Question: I'm designing an email and I'm not sure how to make text aligned with the rows below it. I want the "Our Weather Experts" and "ARE LOOKING OUT FOR YOU." to stretch across the table and be flush with the rows below it that includes the paragraph and learn more button. I tried using letter spacing and different sorts of padding, but is this even possible?
It's supposed to look like this:

I also tried to get the "Our Weather Experts" line to be skinny text, but the font-weight: lighter attribute doesn't seem to be working either.
Any help would be appreciated.
'''
<meta charset="utf-8">
<meta name="viewport" content="width=device-width, initial-scale=1">
<meta http-equiv="X-UA-Compatible" content="IE=edge" />
<style type="text/css">
.borderbottom {border-bottom: 1px solid #dadada;}
.innerpadding {padding: 30px 30px 30px 30px;}
/* CLIENT-SPECIFIC STYLES */
#outlook a{padding:0;} /* Force Outlook to provide a "view in browser" message */
.ReadMsgBody{width:100%;} .ExternalClass{width:100%;} /* Force Hotmail to display emails at full width */
.ExternalClass, .ExternalClass p, .ExternalClass span, .ExternalClass font, .ExternalClass td, .ExternalClass div {line-height: 100%;} /* Force Hotmail to display normal line spacing */
body, table, td, a{-webkit-text-size-adjust:100%; -ms-text-size-adjust:100%;} /* Prevent WebKit and Windows mobile changing default text sizes */
table, td{mso-table-lspace:0pt; mso-table-rspace:0pt;} /* Remove spacing between tables in Outlook 2007 and up */
img{-ms-interpolation-mode:bicubic;} /* Allow smoother rendering of resized image in Internet Explorer */
/* RESET STYLES */
body{margin:0; padding:0;}
img{border:0; height:auto; line-height:100%; outline:none; text-decoration:none;}
table{border-collapse:collapse !important;}
body{height:100% !important; margin:0; padding:0; width:100% !important;}
/* iOS BLUE LINKS */
.appleBody a {color:#68440a; text-decoration: none;}
.appleFooter a {color:#999999; text-decoration: none;}
</style>
</head>
<body yahoo="fix" style="margin: 0; padding: 0; ">
<table class="container" width="640" align="center" cellpadding="0" cellspacing="0" border="0" style="margin: 0 auto; padding: 0;">
<tr>
<td valign="top" align="center" bgcolor="#ffffff">
<div class="mobile-only" style="text-indent: -99999em; display: none; height: 0; width: 0; overflow: hidden; max-height: 0;">
<img src="http://image.email-libertymutual.com/lib/fe6a15707464047f7c1c/m/1/CatAuto-Header-Mobile-320x159.jpgg" border="0">
</div>
<div class="no-mobile">
<img src="http://image.email-libertymutual.com/lib/fe6a15707464047f7c1c/m/1/CatAuto-Header-Desktop-640x220.jpg" border="0">
</div>
</td>
</tr>
<tr>
<td valign="top" align="center" bgcolor="#ffffff" style="padding:30px;" >
<table cellpadding="0" cellspacing="0" border="0" width="600">
<tr>
<td colspan="2" style="letter-spacing: 3px; font-family: Arial, Helvetica, sans-serif; font-size:43px; color: #002663">
OUR WEATHER EXPERTS
</td>
</tr>
<tr>
<td colspan="2" style="letter-spacing: 3px; font-family: Arial, Helvetica, sans-serif; font-size:36px; color: #002663">
<strong>ARE LOOKING OUT FOR YOU.</strong>
</td>
</tr>
<tr>
<td style="font-family: Arial, Helvetica, sans-serif; font-size:16px; color:#666666; line-height:20px; padding:20px 35px 25px 0px;" align="left" class="borderbottom">
Your area is likely to receive severe storms in the upcoming months. We've prepared information and tips to help protect you and your loved ones this season.
</td>
<td style="font-family: Arial, Helvetica, sans-serif; vertical-align:top; padding: 20px 0px 30px 0px"; align="left" class="borderbottom">
<a href="#"><img src="http://image.email-libertymutual.com/lib/fe6a15707464047f7c1c/m/1/CatAuto-Button-Learn-More-139x38.jpg" style="display:block;" width="139" height="38"></a>
</td>
</tr>
</table>
</td>
</tr>
</table>
</body>
</html>
'''
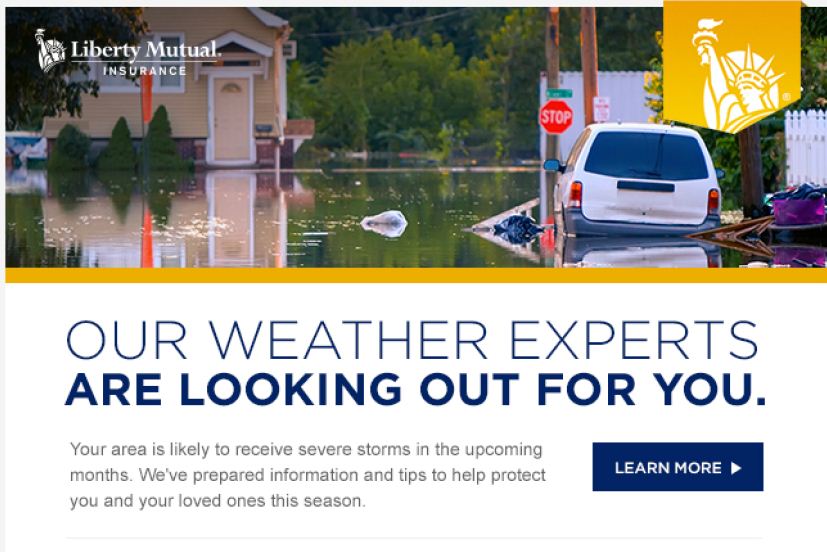
Answer: What you want to do is
'''
text-align:justify;
'''
but with only one line of text it gets a bit messy.
You need to add an empty container with a width of 100% to push the text to the end.
'''
<span style="display:inline-block;width:100%;"></span>
'''
Then it will add extra space below the text so you need to adjust the line-heights.
See fiddle <URL>